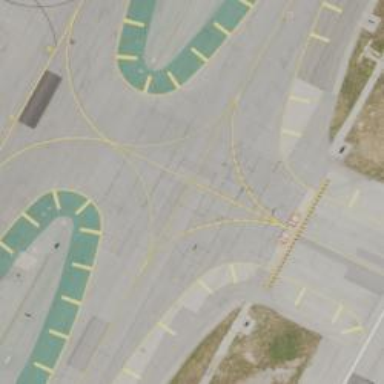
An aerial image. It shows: Taxiway at the airport with asphalt surface.